Question: What is the measurement shown in the image?
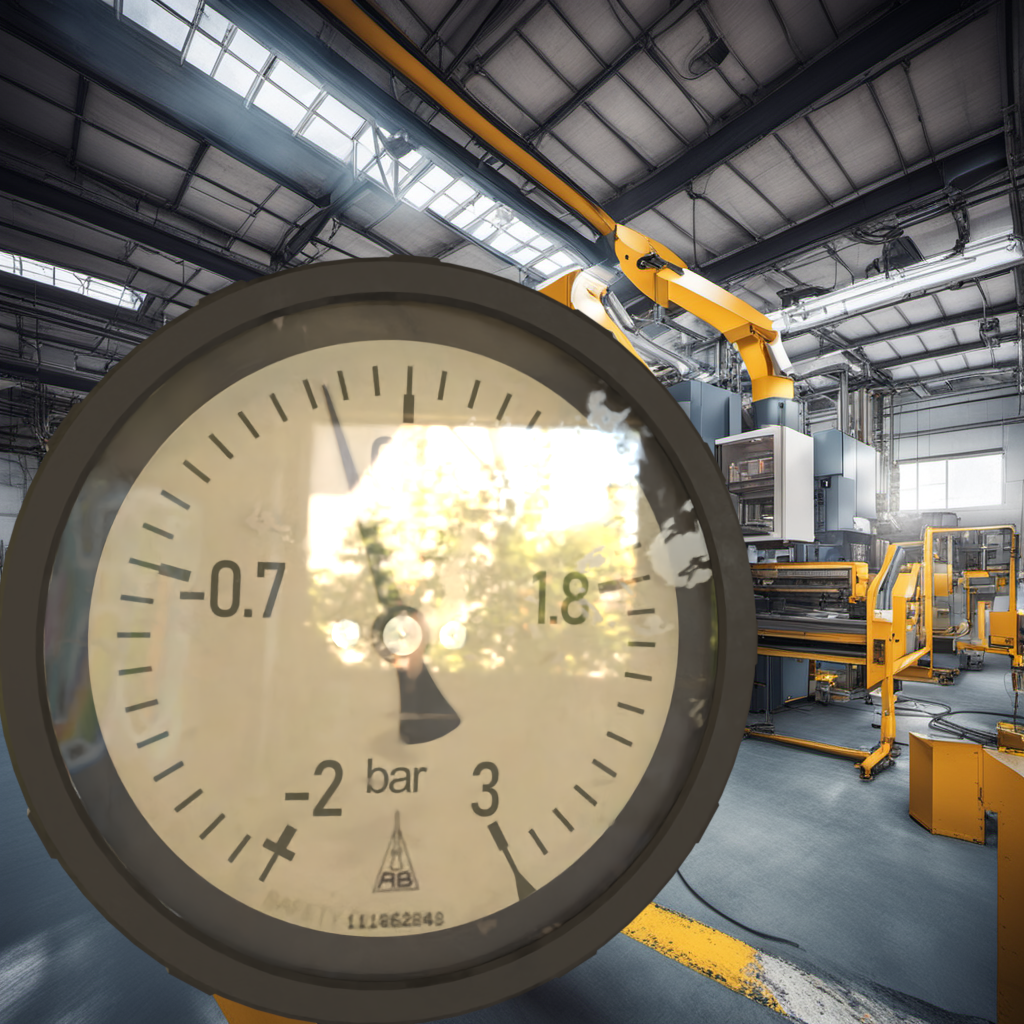
Answer: The result is 0.17
Question: What is the value range of the measurement in the image?
Answer: The range is from -2 to 3
Question: What is the minimum and maximum value of the measurement shown in the image?
Answer: The minimum value is -2 and the maximum value is 3